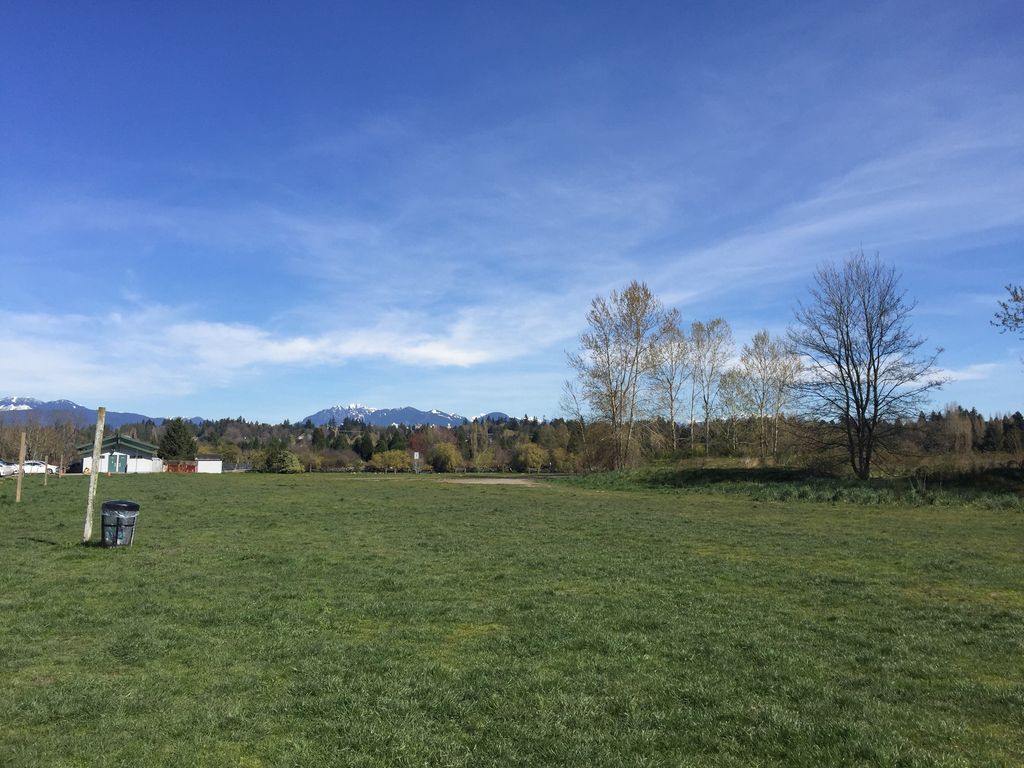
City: vancouver